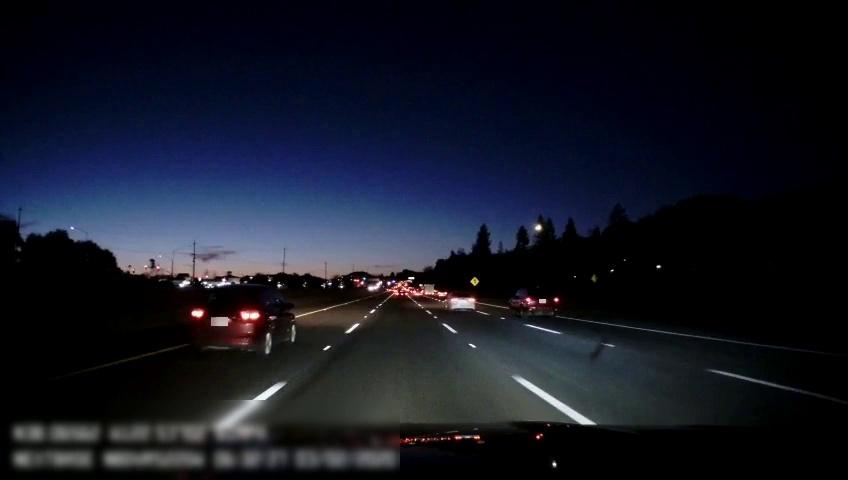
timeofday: Night
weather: Other
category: Drivable Space
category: Vehicles | SUV
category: Vehicles | Car
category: Vehicles | Car
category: Vehicles | Other LV
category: Lanes | Alternate Lane
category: Lanes | Current Lane
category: Lanes | Current Lane
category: Lanes | Alternate Lane
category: Lanes | Alternate Lane
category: Traffic | Signs